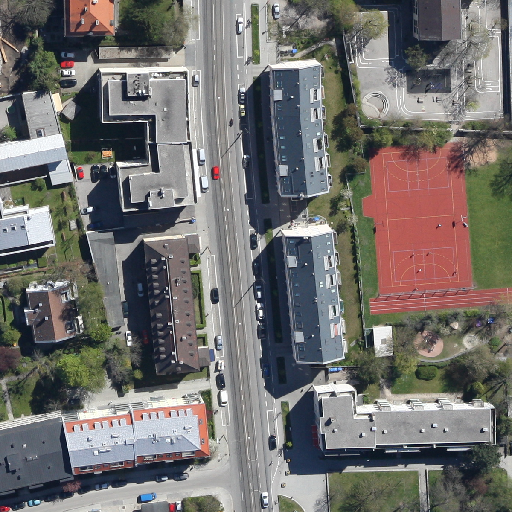
Referring expression: bikeway